Field crop: maize
Growth stage: 1
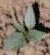
Species: datura